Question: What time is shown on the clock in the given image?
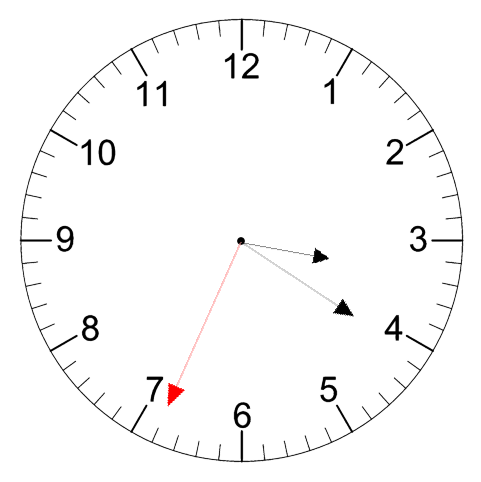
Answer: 03:20:34